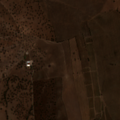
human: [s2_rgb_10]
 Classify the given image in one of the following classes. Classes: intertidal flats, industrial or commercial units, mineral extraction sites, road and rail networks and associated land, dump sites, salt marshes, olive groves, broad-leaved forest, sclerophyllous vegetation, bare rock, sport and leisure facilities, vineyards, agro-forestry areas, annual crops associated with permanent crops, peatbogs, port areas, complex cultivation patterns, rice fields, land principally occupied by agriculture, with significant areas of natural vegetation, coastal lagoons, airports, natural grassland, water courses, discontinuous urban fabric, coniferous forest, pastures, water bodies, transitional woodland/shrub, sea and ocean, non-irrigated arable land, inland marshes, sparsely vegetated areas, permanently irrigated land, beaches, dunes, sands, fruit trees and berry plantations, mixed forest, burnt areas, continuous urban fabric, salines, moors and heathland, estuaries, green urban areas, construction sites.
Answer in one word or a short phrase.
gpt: non-irrigated arable land, olive groves, agro-forestry areas